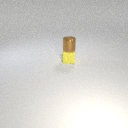
small brown metal cylinder above small yellow rubber cube